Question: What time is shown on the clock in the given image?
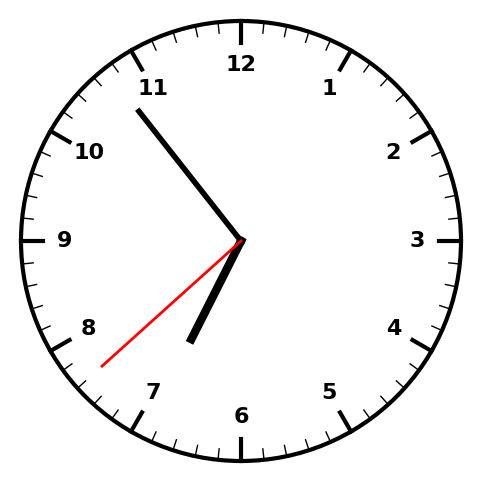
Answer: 06:53:38